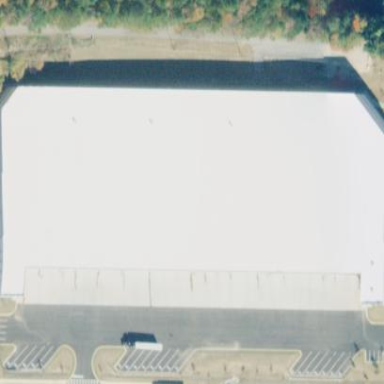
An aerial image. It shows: Warehouse.